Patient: sex F, age 68
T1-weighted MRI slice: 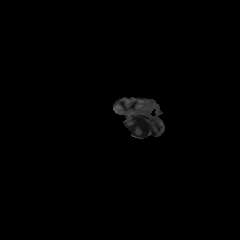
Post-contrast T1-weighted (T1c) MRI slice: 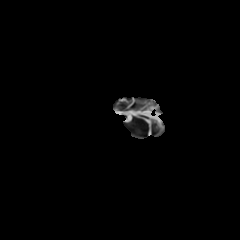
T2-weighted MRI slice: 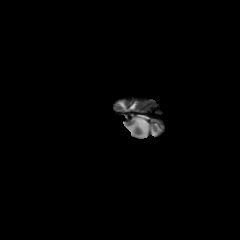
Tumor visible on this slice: no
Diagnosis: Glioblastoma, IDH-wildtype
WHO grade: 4